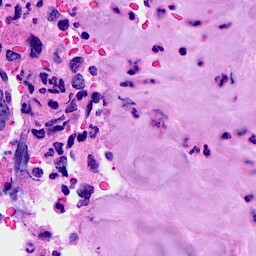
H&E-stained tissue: Breast